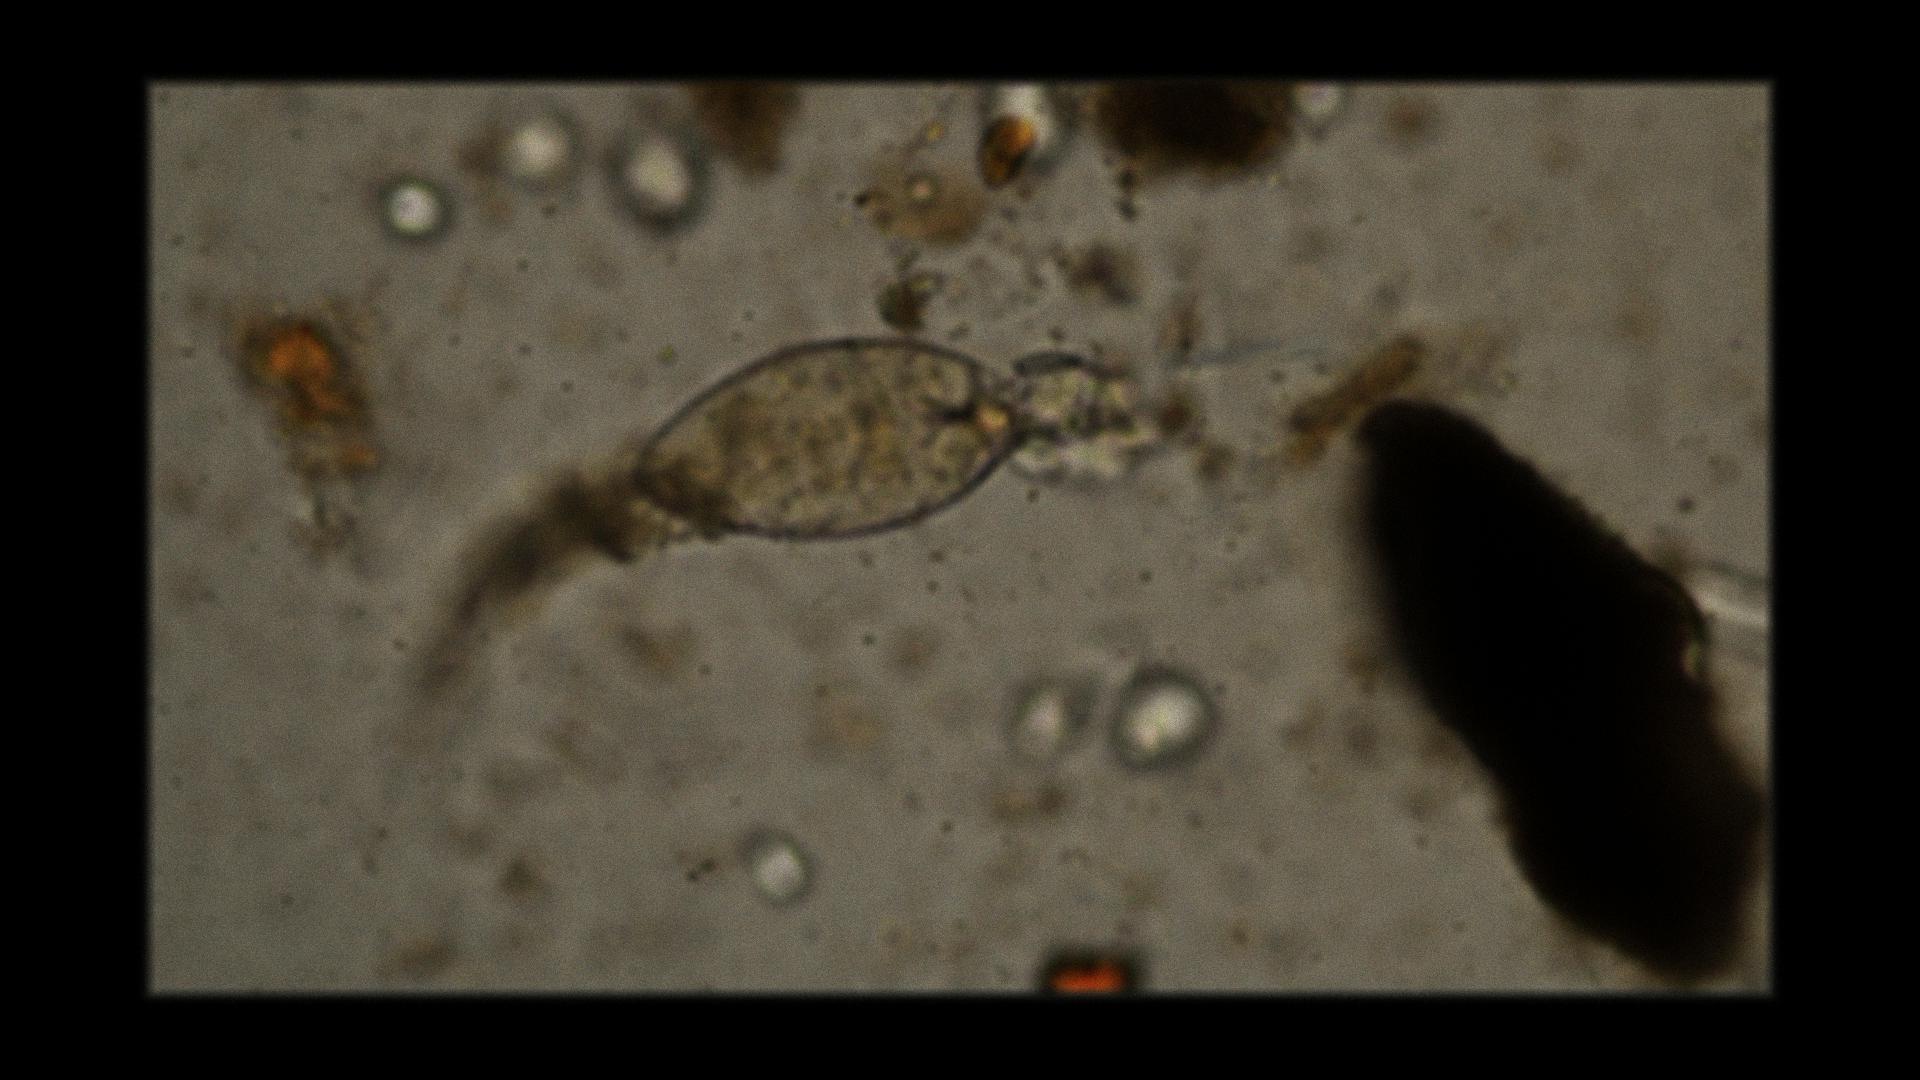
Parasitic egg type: Fasciolopsis buski